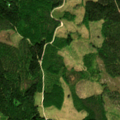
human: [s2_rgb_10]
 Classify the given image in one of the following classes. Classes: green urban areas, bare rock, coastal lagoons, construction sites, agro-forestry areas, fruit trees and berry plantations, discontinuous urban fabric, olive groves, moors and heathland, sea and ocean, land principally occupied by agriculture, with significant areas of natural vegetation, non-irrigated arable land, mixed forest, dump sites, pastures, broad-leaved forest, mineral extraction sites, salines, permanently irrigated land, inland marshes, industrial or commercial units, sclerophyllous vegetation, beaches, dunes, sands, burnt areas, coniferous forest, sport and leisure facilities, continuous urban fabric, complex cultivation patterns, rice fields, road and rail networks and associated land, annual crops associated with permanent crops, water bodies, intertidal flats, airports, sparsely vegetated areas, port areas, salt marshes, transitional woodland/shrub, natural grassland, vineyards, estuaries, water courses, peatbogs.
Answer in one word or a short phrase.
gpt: coniferous forest, mixed forest